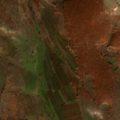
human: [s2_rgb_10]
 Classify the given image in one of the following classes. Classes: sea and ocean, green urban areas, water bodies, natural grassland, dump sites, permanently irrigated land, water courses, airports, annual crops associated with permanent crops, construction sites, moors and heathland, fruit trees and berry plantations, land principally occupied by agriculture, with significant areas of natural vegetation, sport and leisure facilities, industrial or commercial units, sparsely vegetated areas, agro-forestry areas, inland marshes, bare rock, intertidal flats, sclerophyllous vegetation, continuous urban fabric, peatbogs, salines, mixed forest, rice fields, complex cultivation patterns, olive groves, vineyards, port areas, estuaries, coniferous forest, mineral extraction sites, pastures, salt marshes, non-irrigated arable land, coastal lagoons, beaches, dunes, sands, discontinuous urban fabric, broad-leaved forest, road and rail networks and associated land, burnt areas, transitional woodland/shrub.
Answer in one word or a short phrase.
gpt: pastures, complex cultivation patterns, broad-leaved forest, transitional woodland/shrub, sparsely vegetated areas